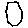
Label: hexagon